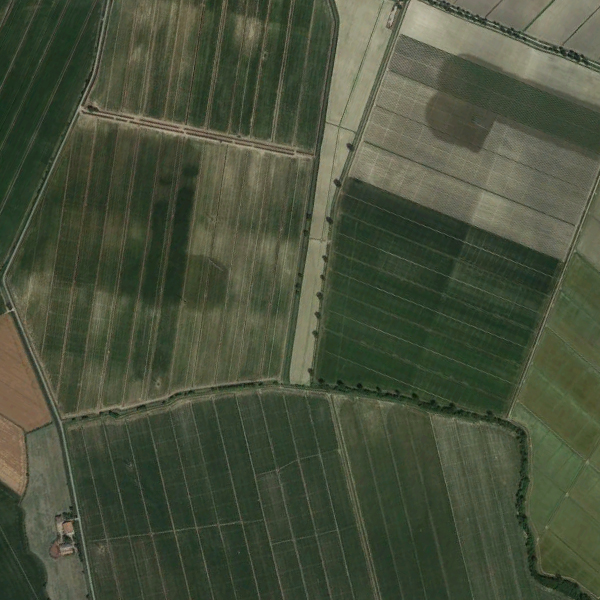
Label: Farmland